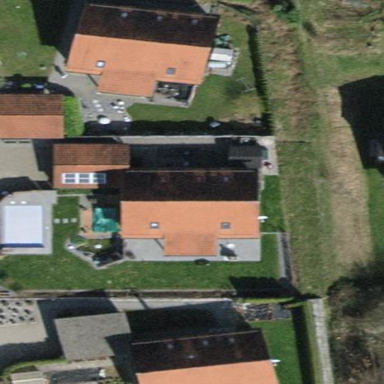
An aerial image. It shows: Detached building.